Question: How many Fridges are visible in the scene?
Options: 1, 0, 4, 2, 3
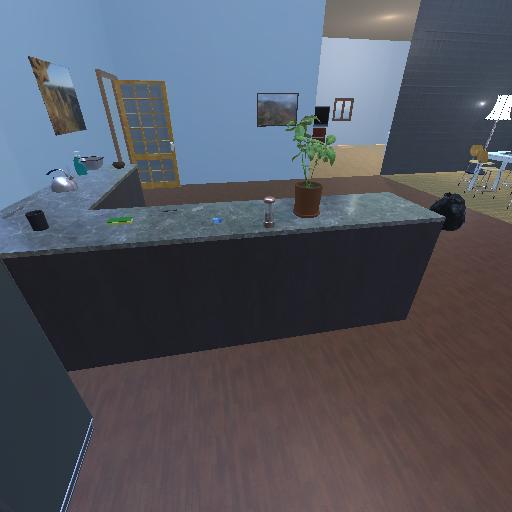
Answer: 1